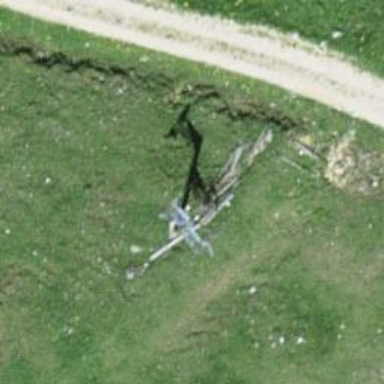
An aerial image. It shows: Pylon used for aerialway.